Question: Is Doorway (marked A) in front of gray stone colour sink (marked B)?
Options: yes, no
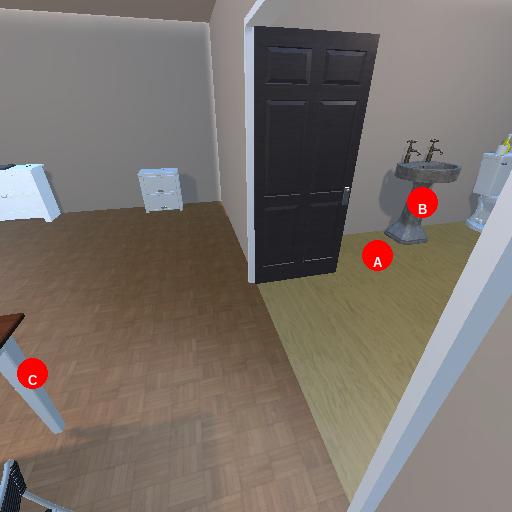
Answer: yes